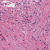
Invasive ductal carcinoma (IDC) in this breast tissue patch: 1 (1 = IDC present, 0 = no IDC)